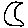
Label: moon